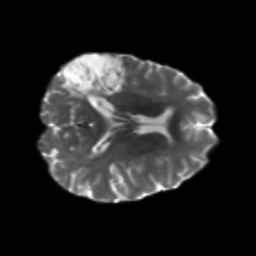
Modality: T2w
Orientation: axial
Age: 59
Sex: female
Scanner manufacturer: siemens
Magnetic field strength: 3 T
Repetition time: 5.47 s
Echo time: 0.0854 s